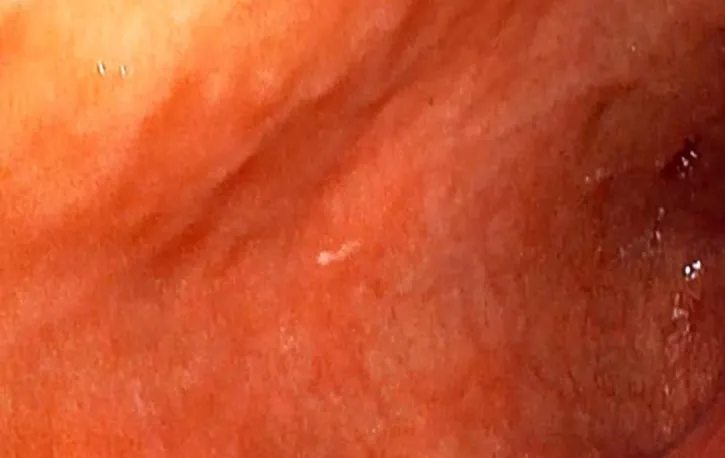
endoscopic view of the normal oesophagus.
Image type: endoscopy (gi_endoscopy)